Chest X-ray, PA view. Patient: 65 years old, sex M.
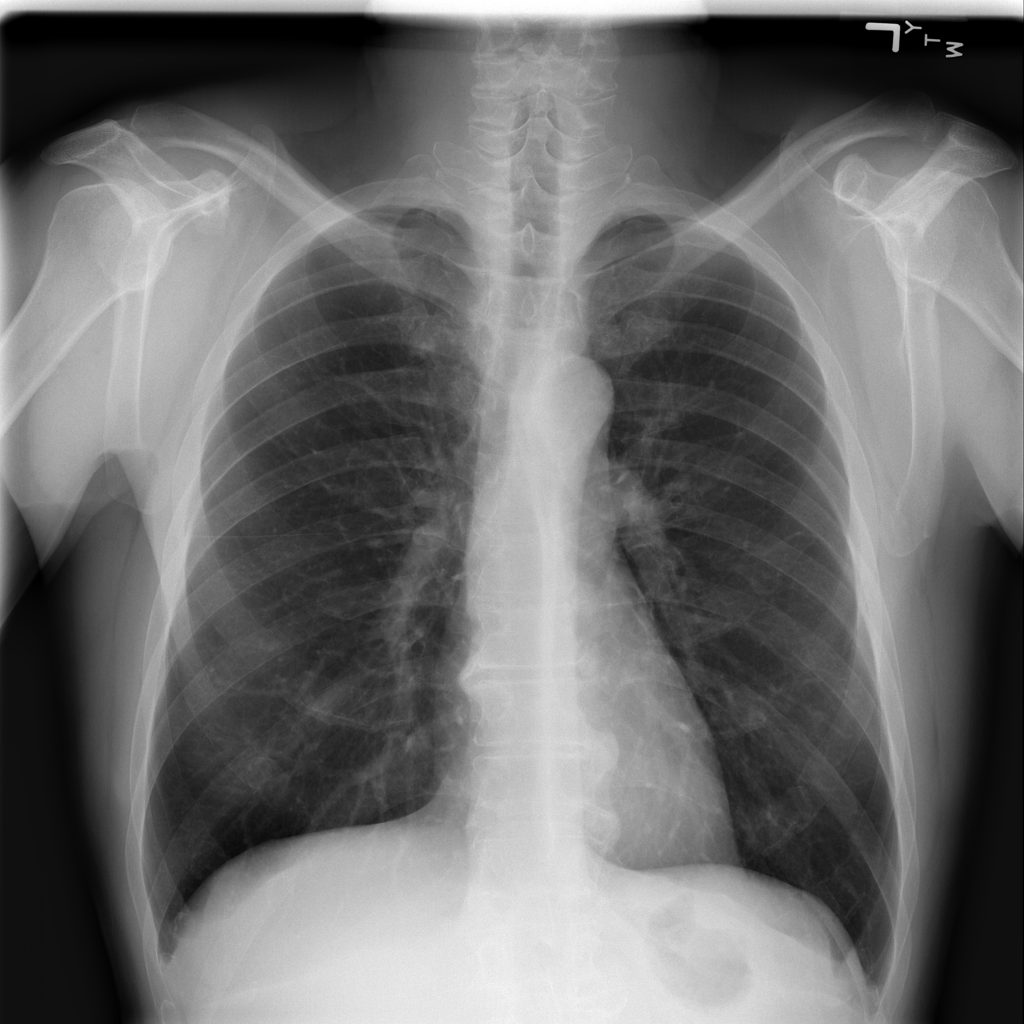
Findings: No Finding